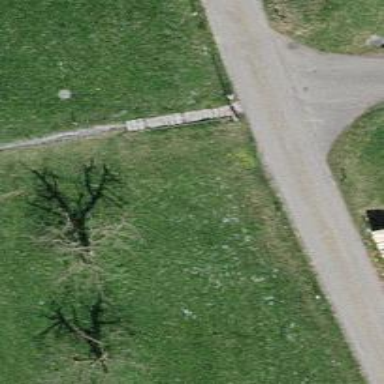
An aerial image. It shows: Set of steps on the road.